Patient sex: M
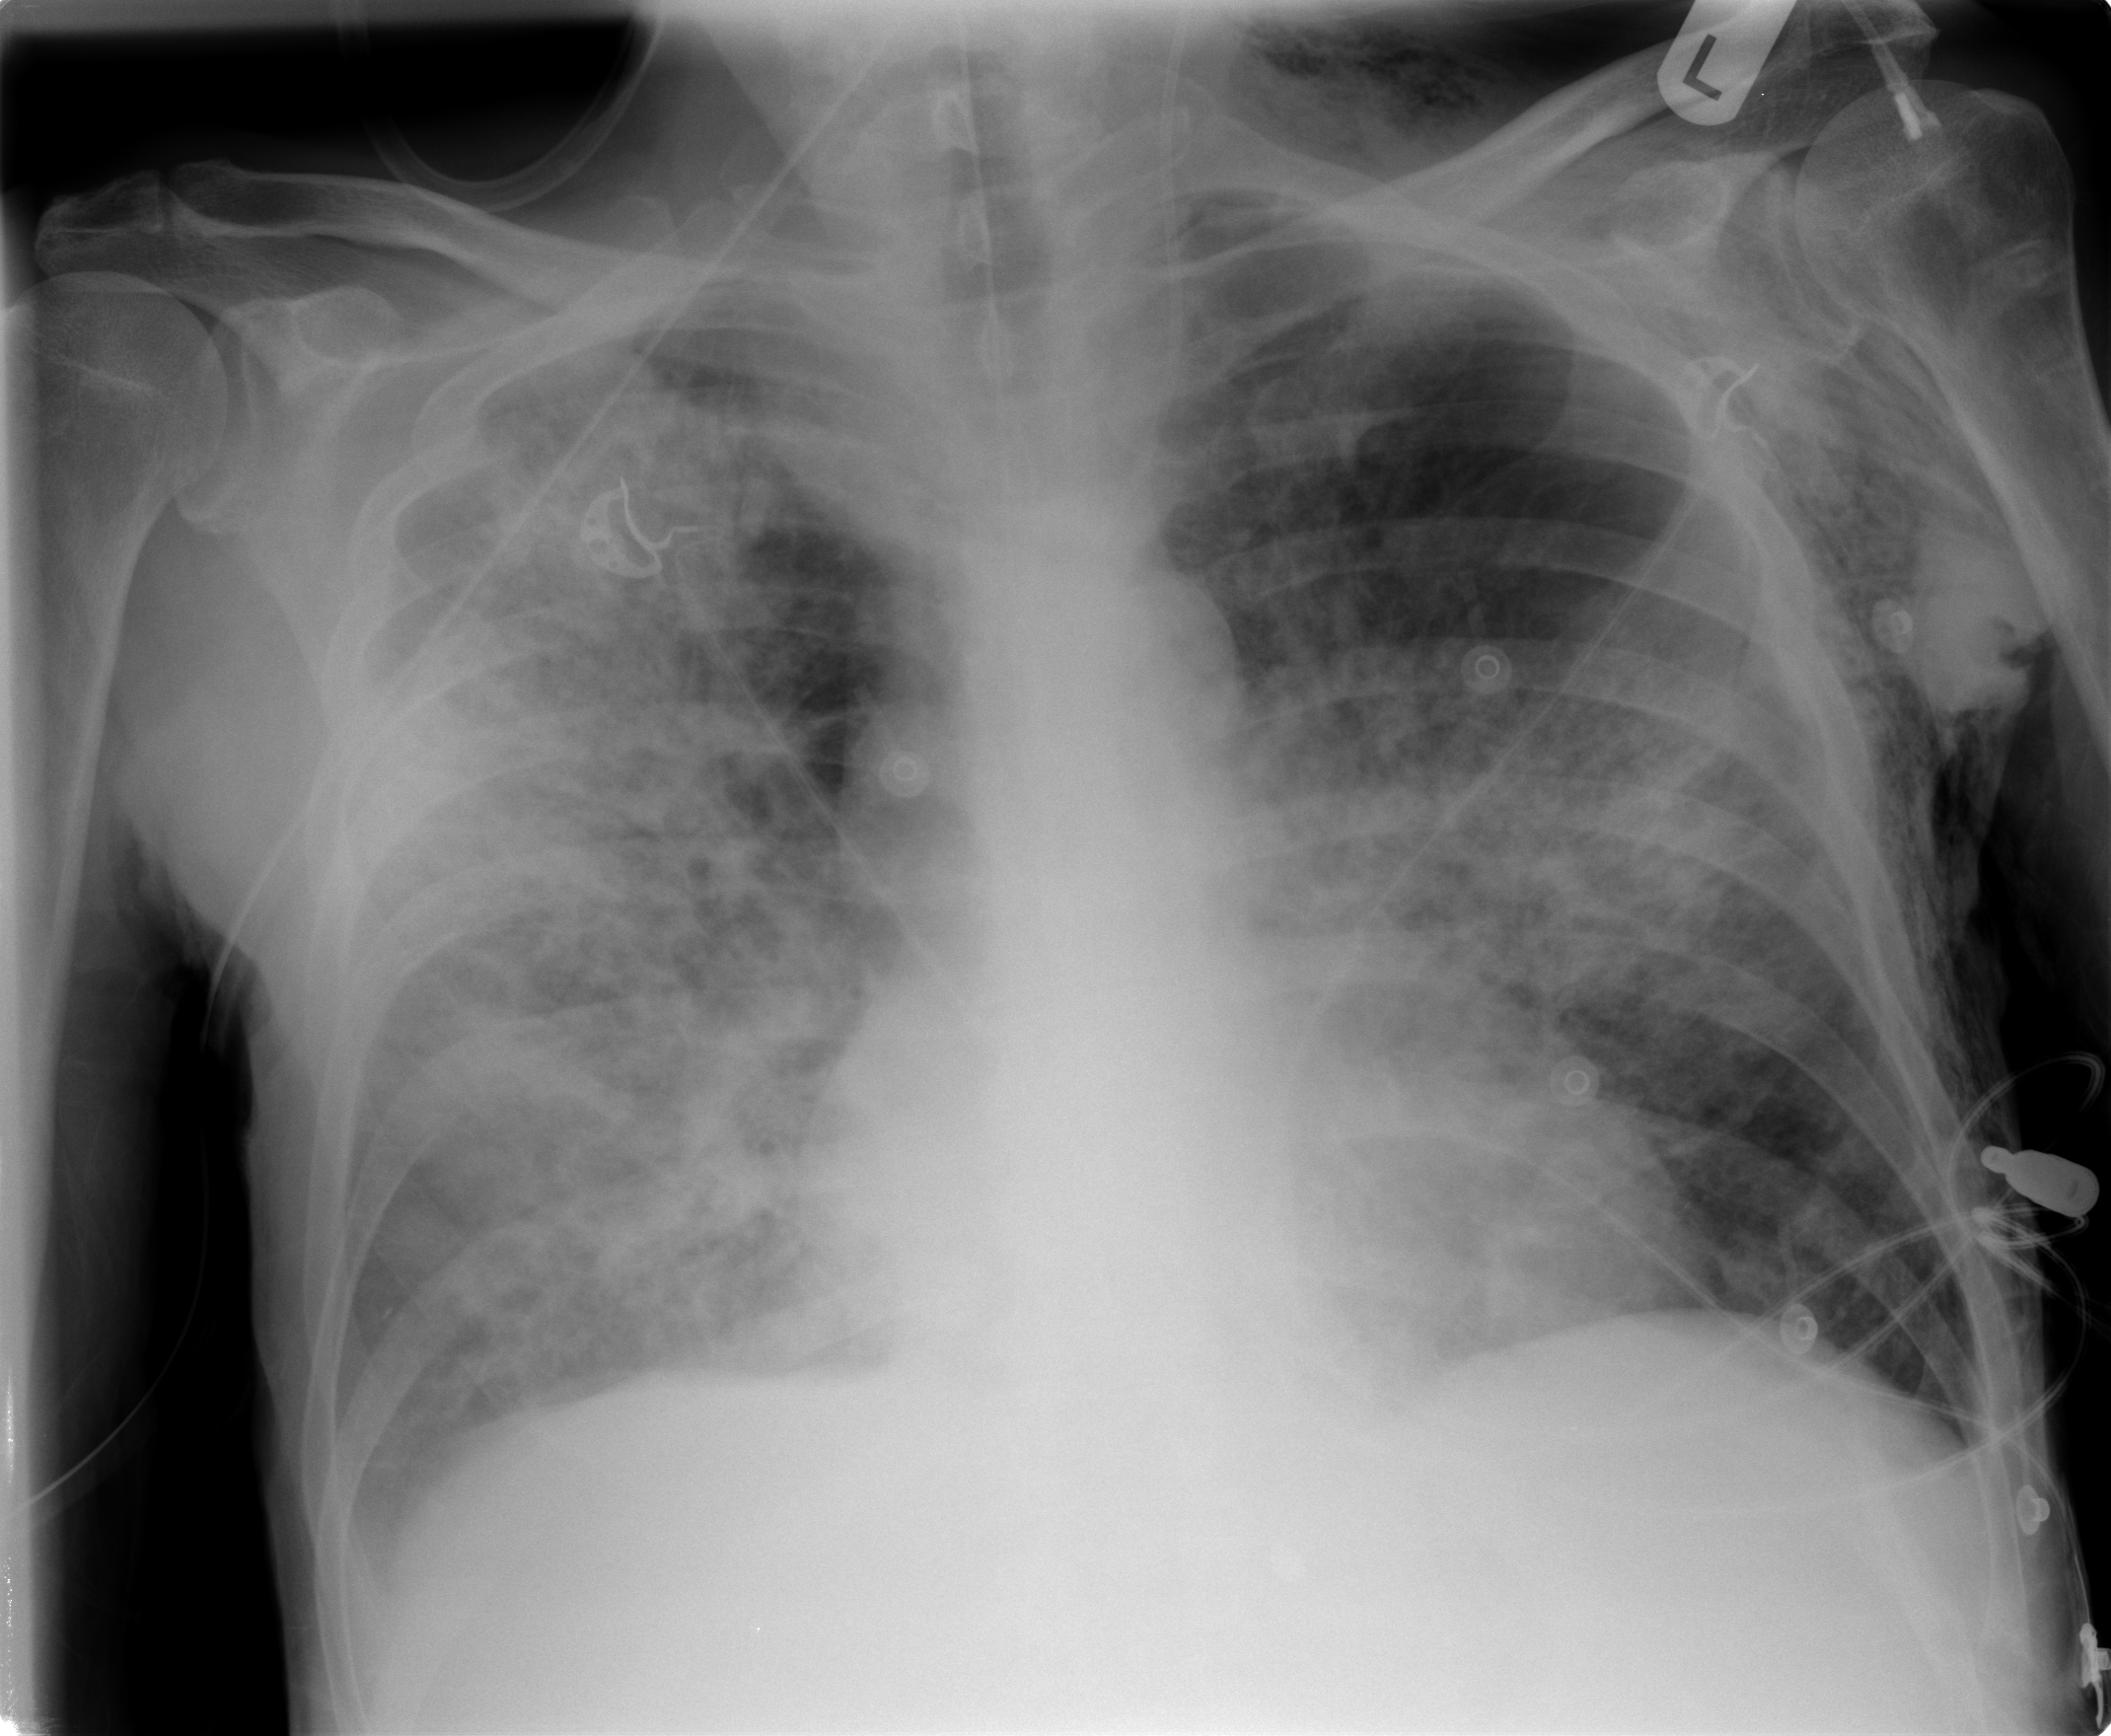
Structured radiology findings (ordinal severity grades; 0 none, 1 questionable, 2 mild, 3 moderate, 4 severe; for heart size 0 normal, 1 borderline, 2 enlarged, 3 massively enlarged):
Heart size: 0
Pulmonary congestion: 0
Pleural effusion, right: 0
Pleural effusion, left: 0
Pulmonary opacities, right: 3
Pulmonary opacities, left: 2
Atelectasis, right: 3
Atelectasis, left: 2